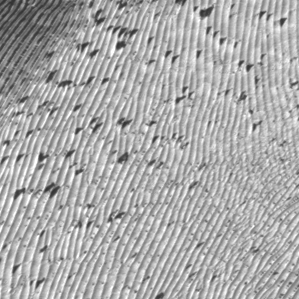
Label: frost